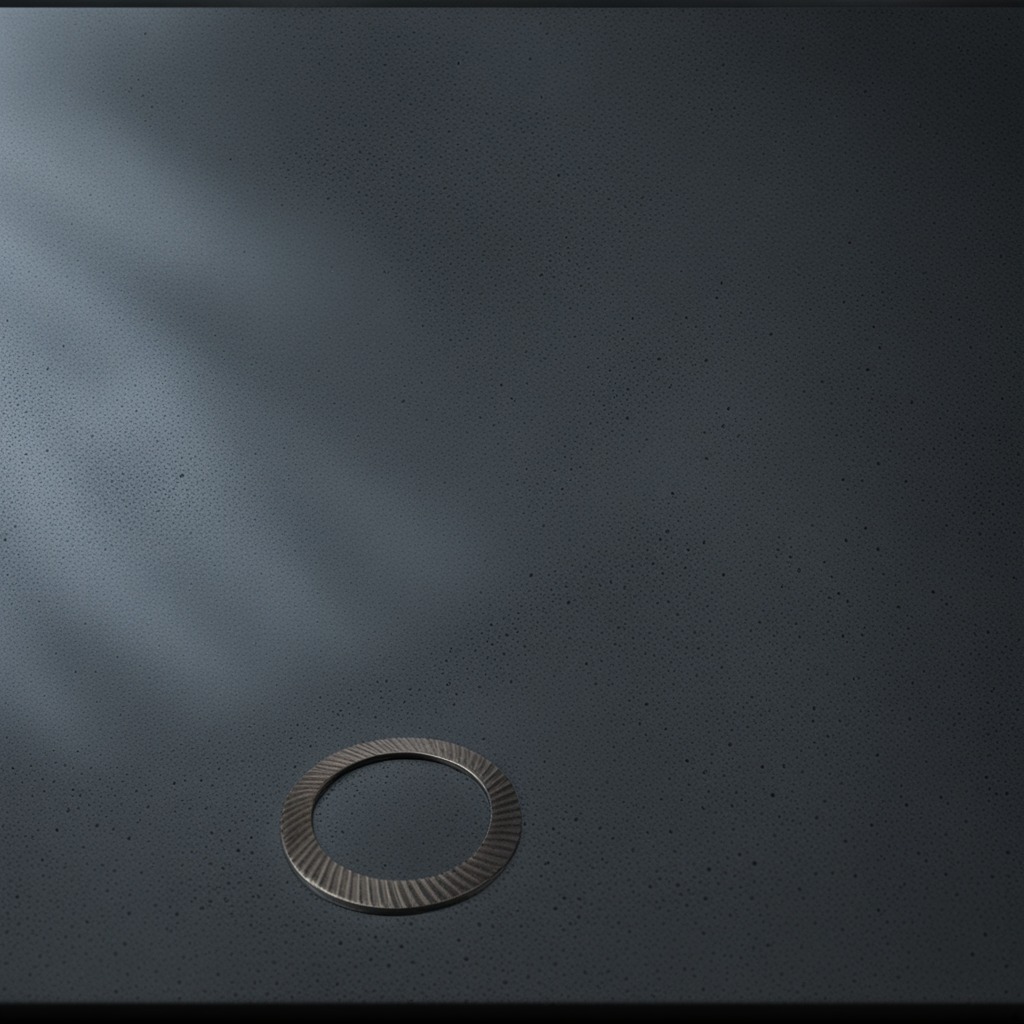
A flat metal washer is lying on a clean granite table inside a workshop at night dim ambient light soft shadows worn but